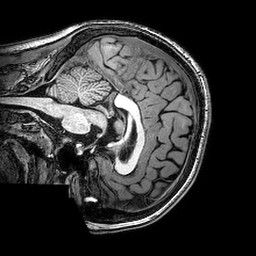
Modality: T1w
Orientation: sagittal
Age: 21
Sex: female
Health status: healthy
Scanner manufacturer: philips
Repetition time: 0.008194 s
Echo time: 0.00377 s